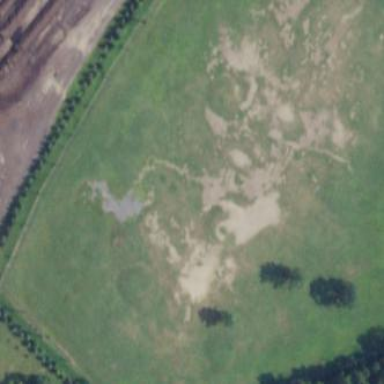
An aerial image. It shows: Grassy area designated for driving range golf.